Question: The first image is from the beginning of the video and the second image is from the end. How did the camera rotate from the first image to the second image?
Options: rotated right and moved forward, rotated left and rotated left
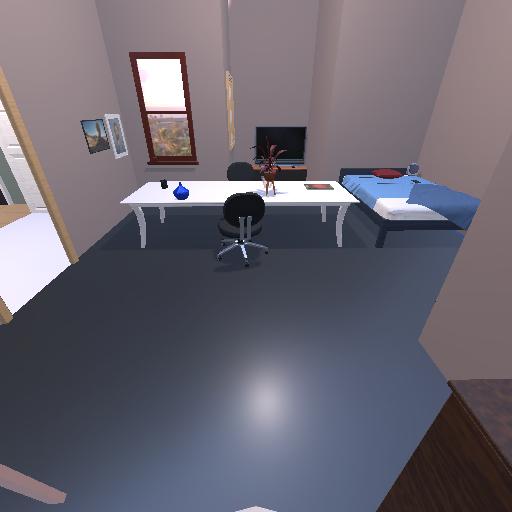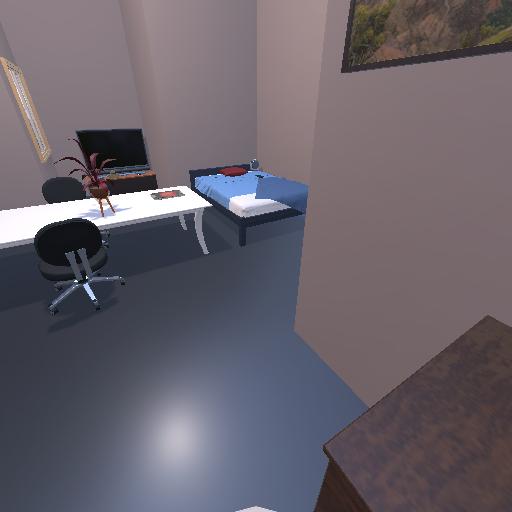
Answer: rotated right and moved forward